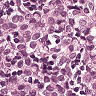
Metastatic tissue present: yes